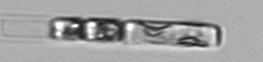
Label: Guinardia_delicatula_TAG_internal_parasite